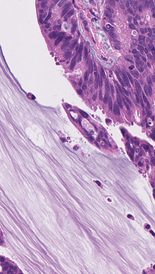
Tumor epithelial tissue: yes
Tumor-associated stroma tissue: no
Normal tissue: no